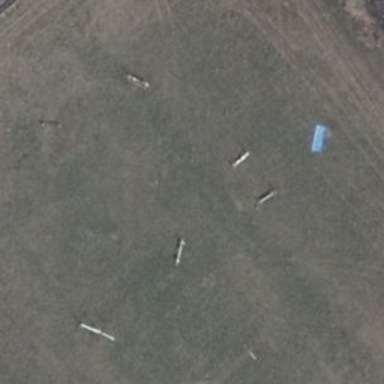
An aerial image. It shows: Equestrian pitch for leisure land activities.